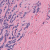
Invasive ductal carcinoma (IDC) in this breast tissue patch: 0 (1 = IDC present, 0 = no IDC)